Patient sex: M
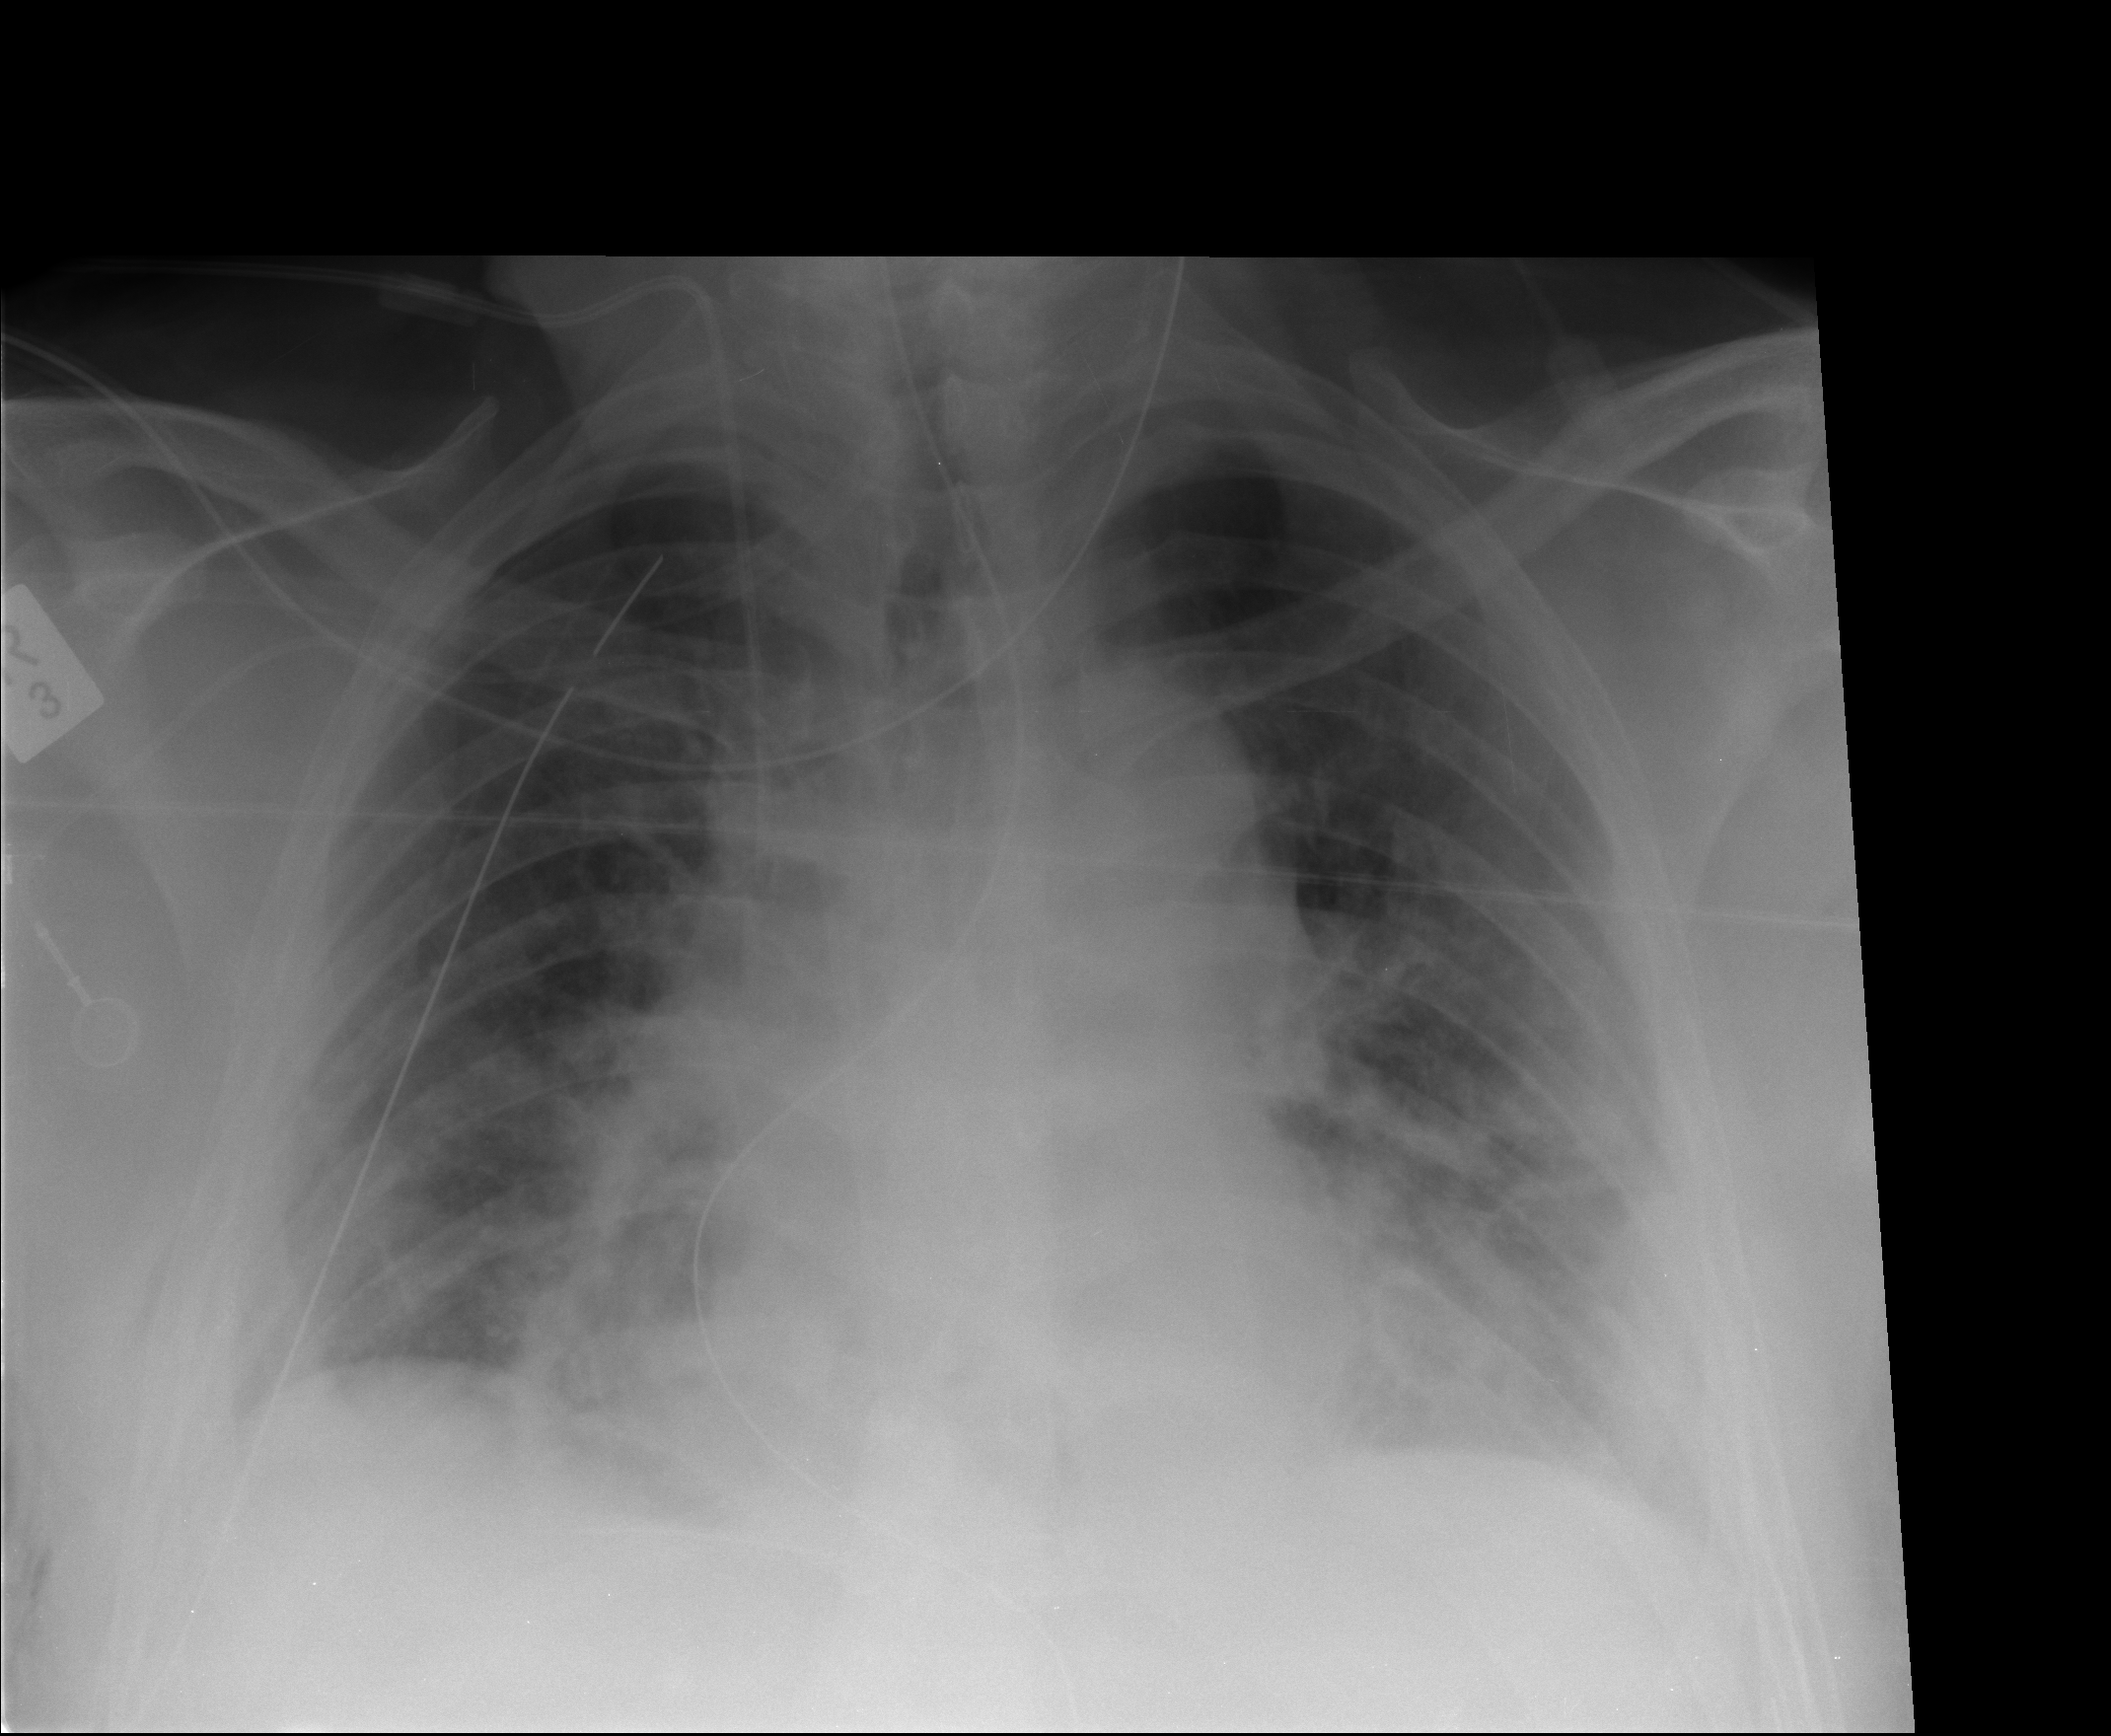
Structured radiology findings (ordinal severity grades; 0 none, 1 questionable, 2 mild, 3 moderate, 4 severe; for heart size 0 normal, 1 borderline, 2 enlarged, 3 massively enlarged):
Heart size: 2
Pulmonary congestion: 2
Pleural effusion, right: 1
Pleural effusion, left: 2
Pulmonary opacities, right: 2
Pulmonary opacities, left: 2
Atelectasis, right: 2
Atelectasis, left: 2